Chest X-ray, PA view. Patient: 66 years old, sex F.
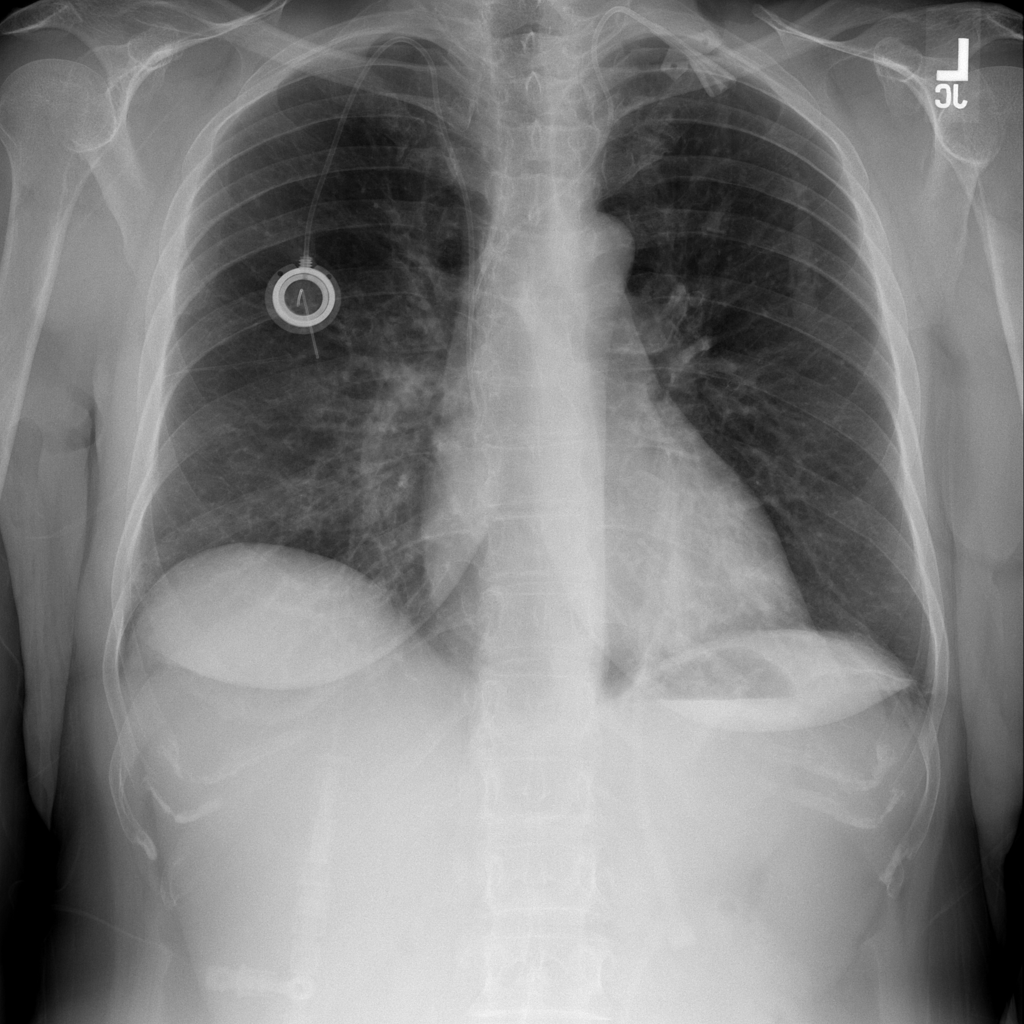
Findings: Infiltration